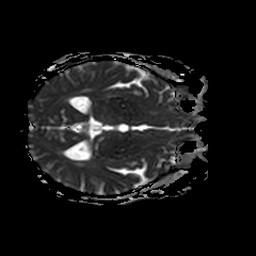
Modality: ADC
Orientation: axial
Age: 54
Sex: female
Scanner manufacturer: philips
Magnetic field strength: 3 T
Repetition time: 3.59 s
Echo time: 0.076 s